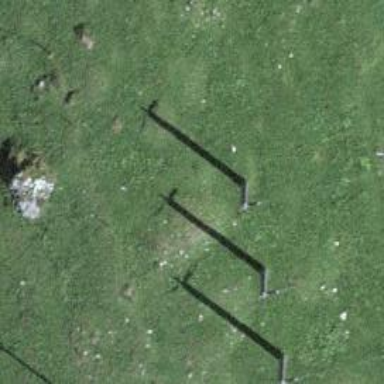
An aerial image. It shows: Utility pole as the man-made structure.